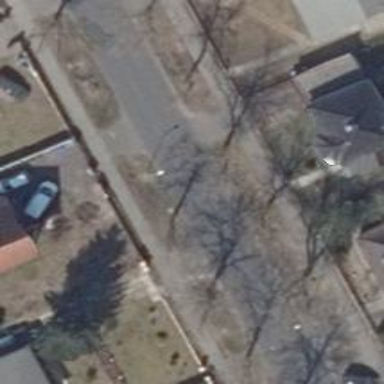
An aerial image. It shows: Tertiary road with asphalt surface. The road has separate sidewalks on both sides.